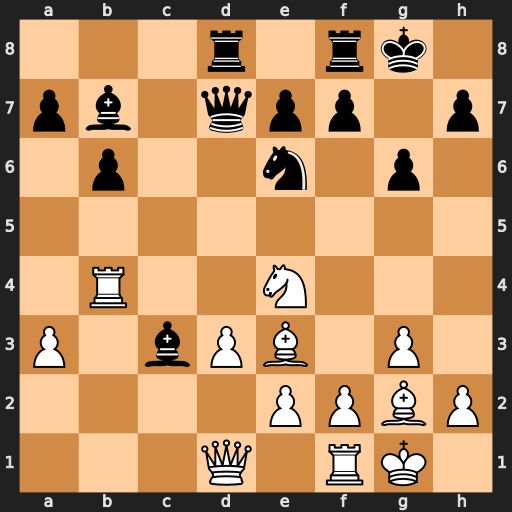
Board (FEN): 3r1rk1/pb1qpp1p/1p2n1p1/8/1R2N3/P1bPB1P1/4PPBP/3Q1RK1
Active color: w
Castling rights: -
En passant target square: -
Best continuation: Nxc3 Bxg2 Kxg2 Qc6+ Ne4